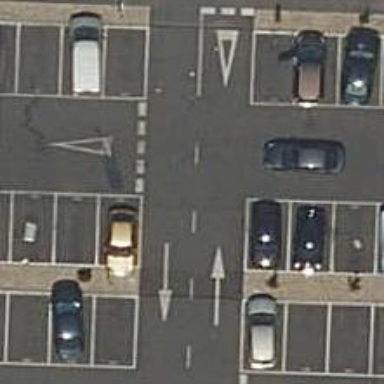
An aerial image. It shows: Road serving as parking aisle.